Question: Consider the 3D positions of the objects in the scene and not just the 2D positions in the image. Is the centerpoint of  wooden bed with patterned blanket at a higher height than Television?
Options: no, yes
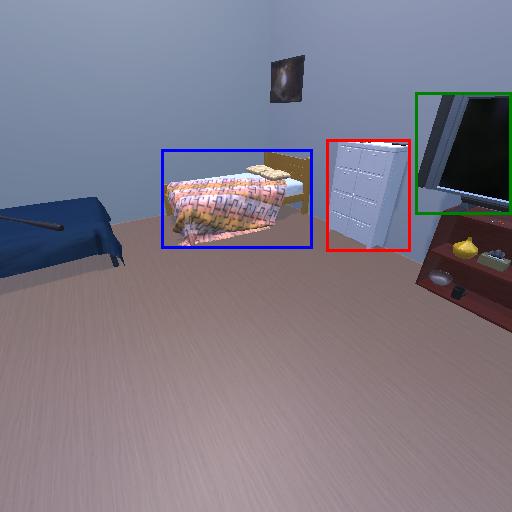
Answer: no